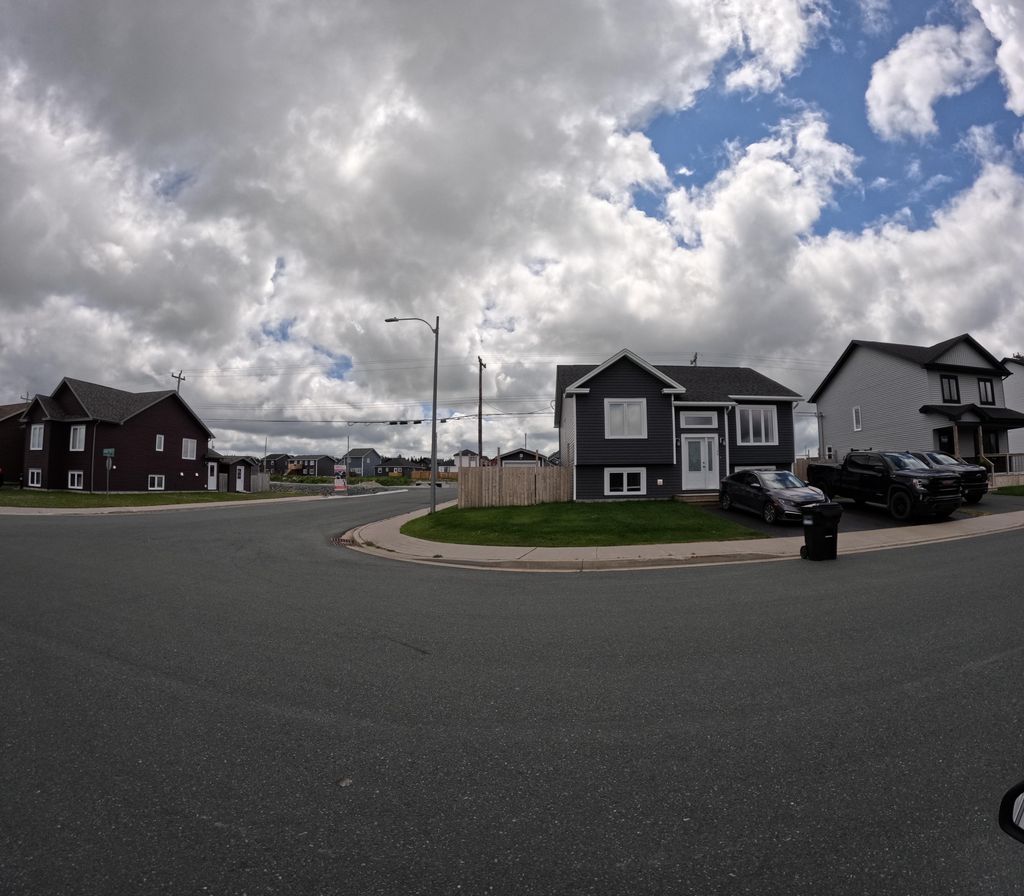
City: st_johns